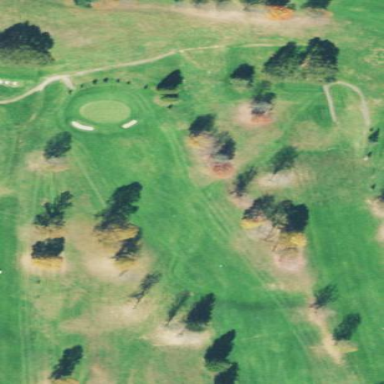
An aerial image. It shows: Grassy area designated as golf fairway.